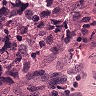
Metastatic tissue present: yes